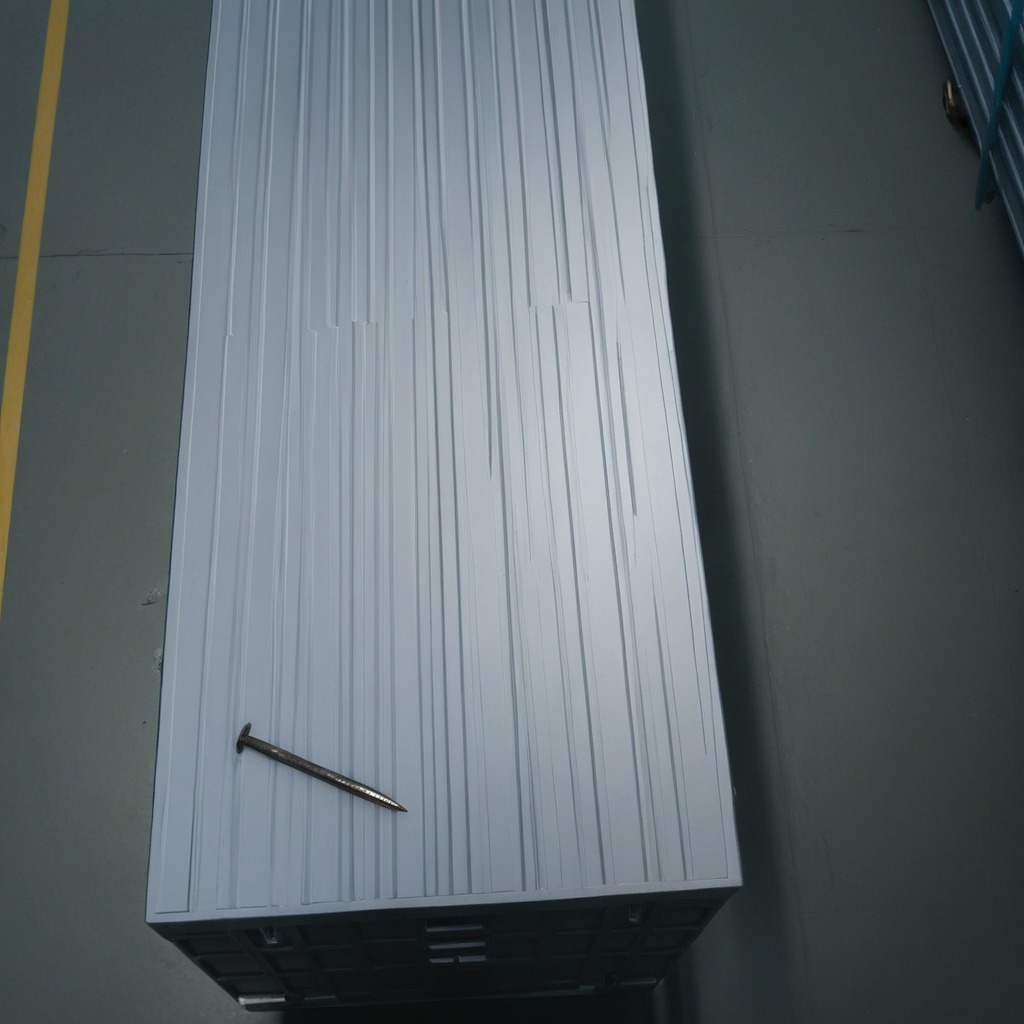
A nail is lying on the toolbox surface in an airplane hangar workshop.